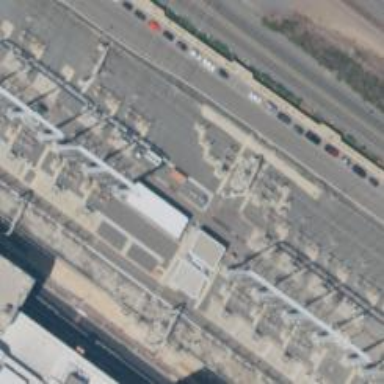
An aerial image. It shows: Switchgear related to power.